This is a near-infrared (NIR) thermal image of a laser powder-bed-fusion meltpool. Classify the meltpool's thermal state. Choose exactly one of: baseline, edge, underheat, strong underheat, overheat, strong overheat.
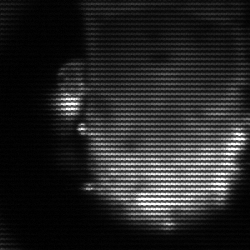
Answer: baseline